Interaction volume radius: 5 \u00c5
Interaction volume height: 15 \u00c5
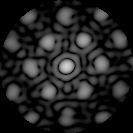
Disorder parameter: 0.3682